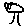
Label: tree